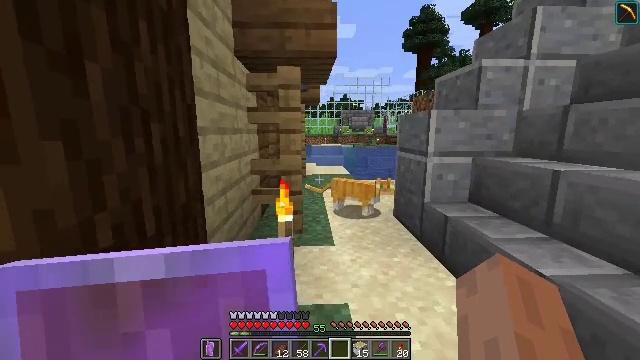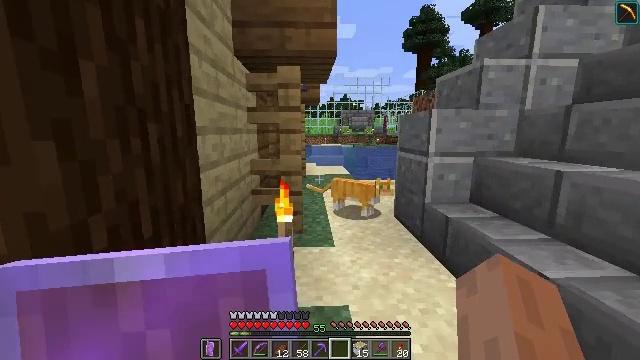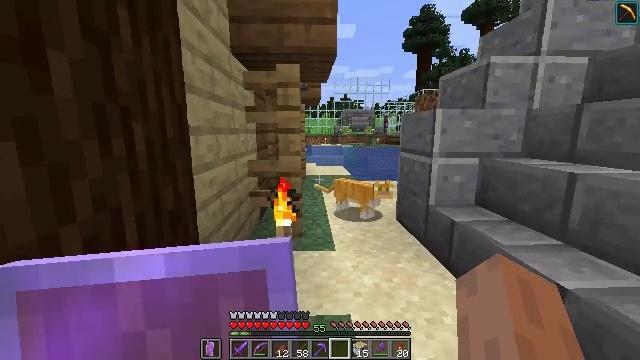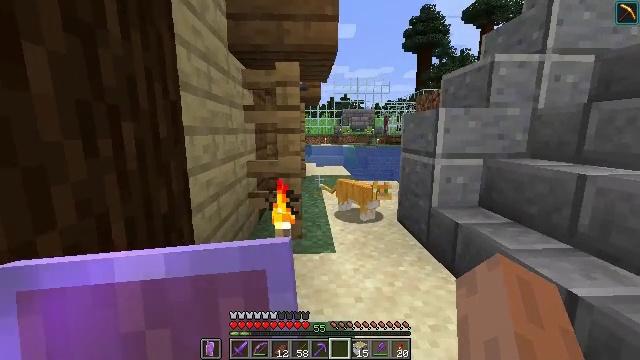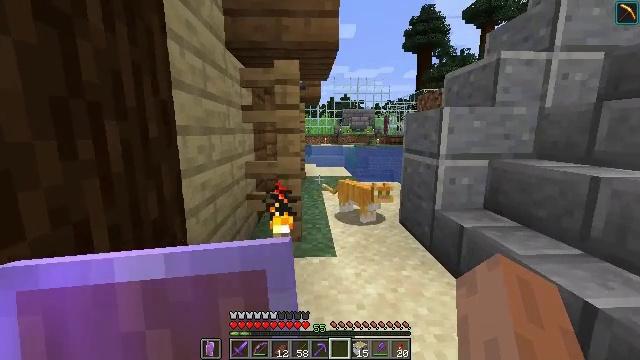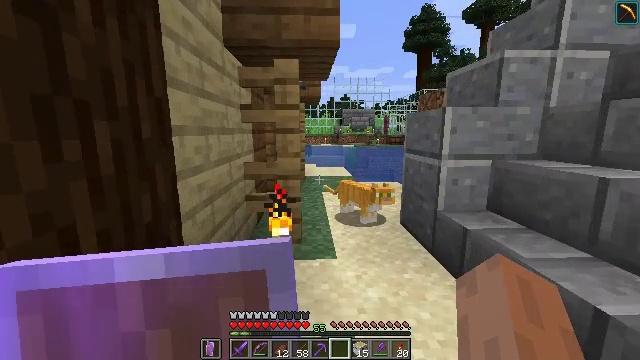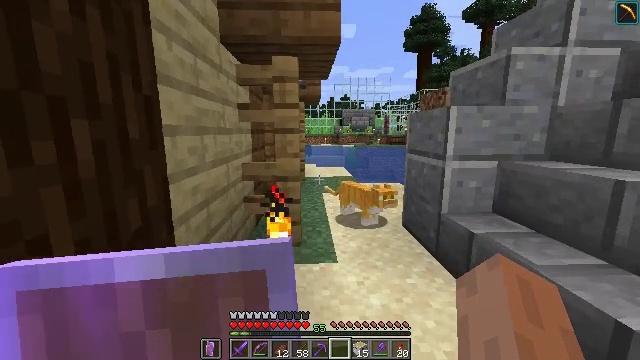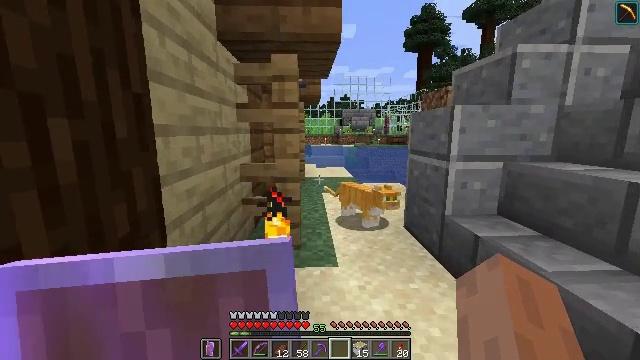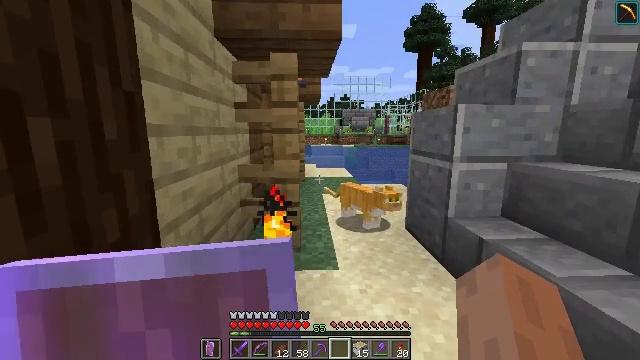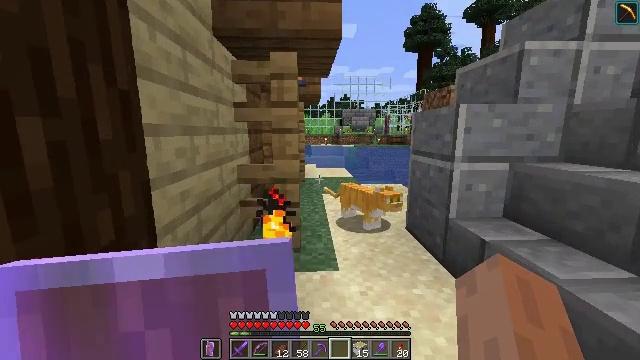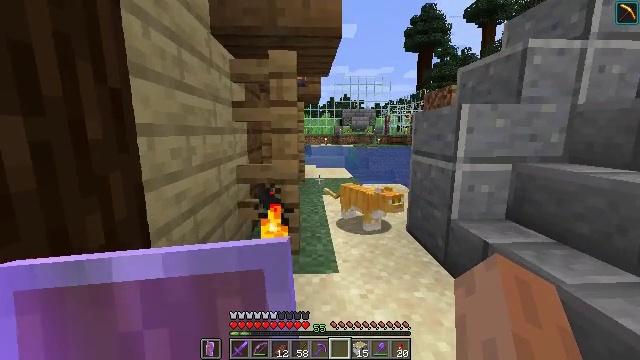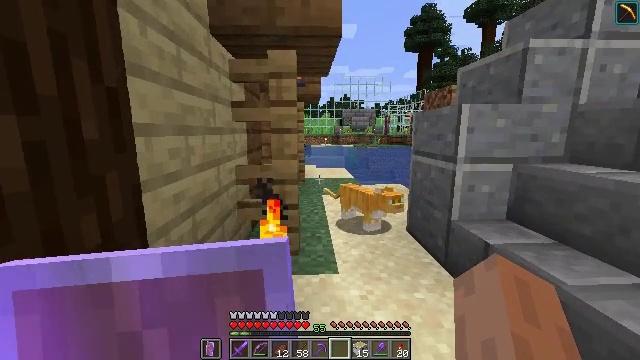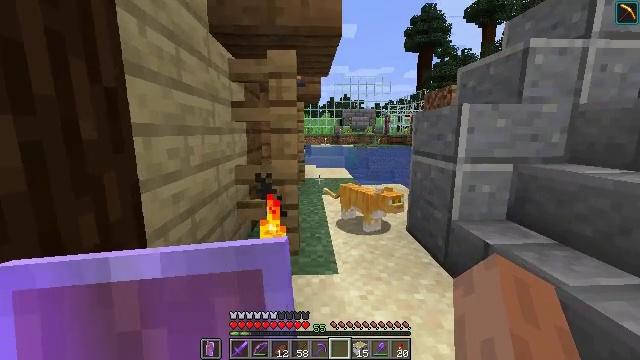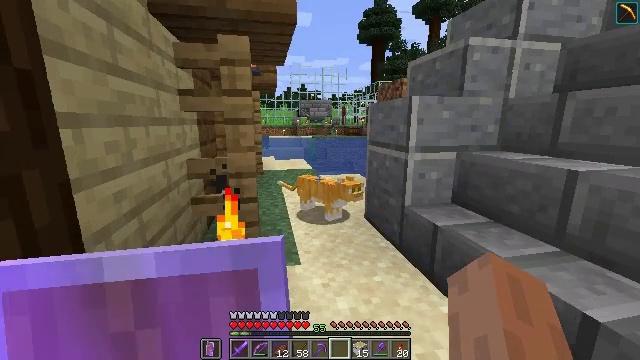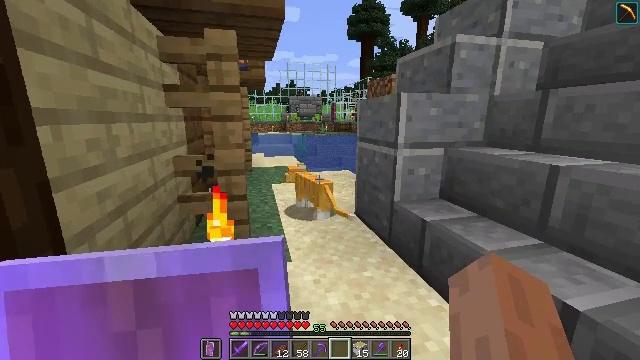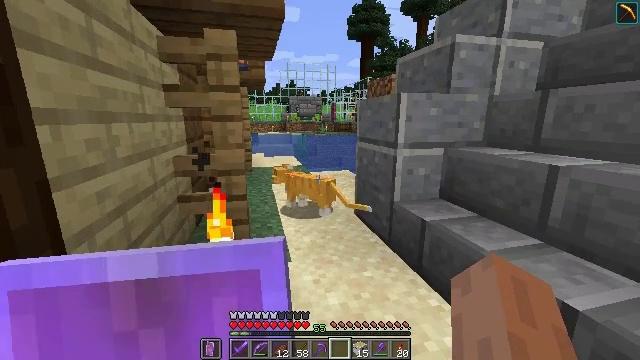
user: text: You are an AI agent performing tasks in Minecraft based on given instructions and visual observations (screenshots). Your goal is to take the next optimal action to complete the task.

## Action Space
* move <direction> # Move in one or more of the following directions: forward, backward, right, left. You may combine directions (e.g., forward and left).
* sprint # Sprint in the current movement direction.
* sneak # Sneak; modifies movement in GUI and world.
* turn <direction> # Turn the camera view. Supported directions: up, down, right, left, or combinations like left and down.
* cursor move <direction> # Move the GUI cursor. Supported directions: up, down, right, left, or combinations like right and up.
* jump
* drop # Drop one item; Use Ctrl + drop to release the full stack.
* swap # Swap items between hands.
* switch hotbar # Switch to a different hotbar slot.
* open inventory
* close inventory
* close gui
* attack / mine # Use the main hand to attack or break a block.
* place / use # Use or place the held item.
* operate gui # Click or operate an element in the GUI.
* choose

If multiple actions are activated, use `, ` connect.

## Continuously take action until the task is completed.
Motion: motion action
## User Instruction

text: Use a crafting table to craft a lead with slimeball and string.
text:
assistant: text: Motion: move forward, sneak
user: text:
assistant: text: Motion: move forward, sneak
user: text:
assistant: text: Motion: move forward, sneak
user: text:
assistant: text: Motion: move forward, sneak
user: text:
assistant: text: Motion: move forward, sneak
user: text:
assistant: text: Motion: move forward, sneak
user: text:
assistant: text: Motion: move forward, sneak
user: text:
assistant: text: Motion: move forward, sneak
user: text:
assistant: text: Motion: sneak
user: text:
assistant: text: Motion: sneak
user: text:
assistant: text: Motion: sneak
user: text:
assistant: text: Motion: sneak
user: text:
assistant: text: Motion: sneak, turn right and down
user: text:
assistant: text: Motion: sneak, turn right
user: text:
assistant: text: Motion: sneak
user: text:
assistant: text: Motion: sneak
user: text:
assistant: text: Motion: sneak
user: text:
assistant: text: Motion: sneak
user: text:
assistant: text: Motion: sneak
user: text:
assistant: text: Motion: sneak
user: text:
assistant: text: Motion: sneak
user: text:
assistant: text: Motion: sneak
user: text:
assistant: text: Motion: sneak
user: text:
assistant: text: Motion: sneak
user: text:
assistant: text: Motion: sneak
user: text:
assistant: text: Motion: sneak
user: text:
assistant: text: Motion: move forward, sneak
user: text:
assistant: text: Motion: move forward, sneak
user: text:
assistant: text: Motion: move forward, sneak
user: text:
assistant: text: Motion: move forward, sneak